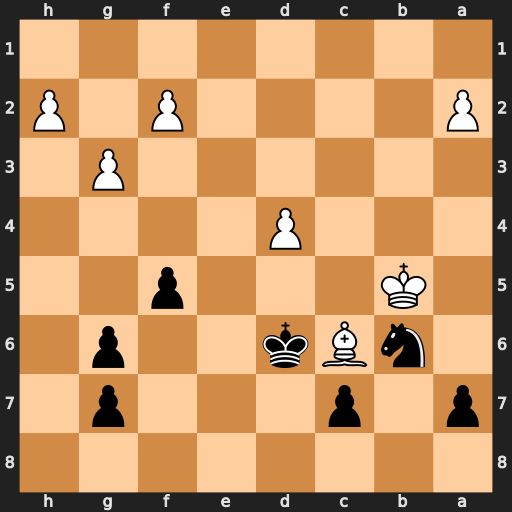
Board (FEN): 8/p1p3p1/1nBk2p1/1K3p2/3P4/6P1/P4P1P/8
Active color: b
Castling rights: -
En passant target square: -
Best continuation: a6+ Kxa6 Kxc6